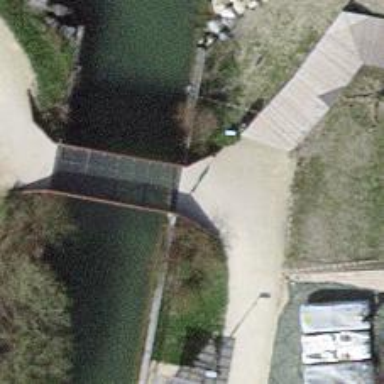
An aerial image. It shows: Metal-surfaced path bridge.